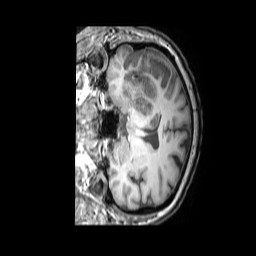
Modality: T1w
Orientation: coronal
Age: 54
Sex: female
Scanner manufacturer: philips
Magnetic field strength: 3 T
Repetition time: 0.009895 s
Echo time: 0.004605 s